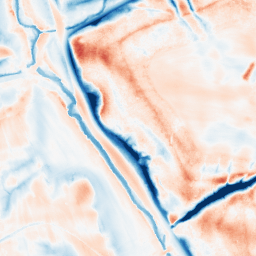
Category: trend_removal
Decomposition family: local_polynomial
Decomposition parameters: window_size: 31
degree: 1
Upsampling method: lanczos
Upsampling parameters: scale: 4
Upsampling scale: 4